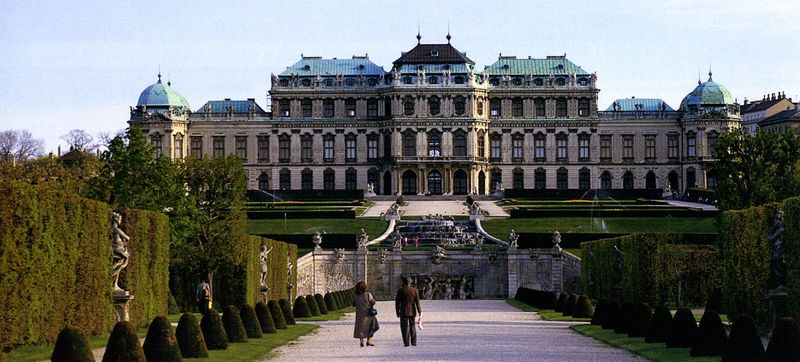
Titel: Wien, Oberes Belvedere
Künstler: Johann Lukas von Hildebrandt
Standort: Wien (EU - AUT)
Schlagwörter: flügel, mann, menschen, fenster, frau, dach, haus, park, parkanlage, schloss, weg, leute, architektur, busch, büsche, wege, garten, fassade, dächer, hecke, besucher, treppe, foto, eingang, eingänge, palast, portal, portale, statuen, auffahrt, absolutismus, wien, buchs, mittelrisalit, gartenanlage, schönbrunn, belvedere, hecken, potsdam, gartenansicht, herrenchiemsee, belveder, san saussi, san souci, laberynth, parkansicht, wien schönbrunn